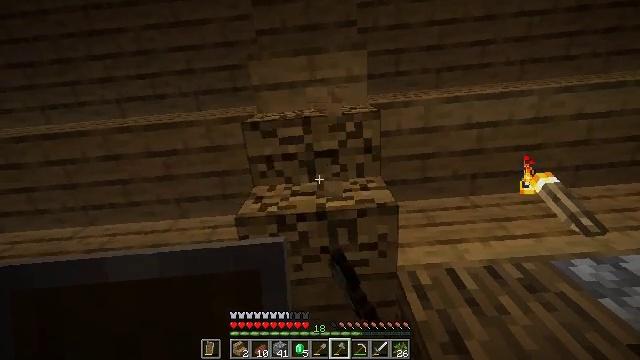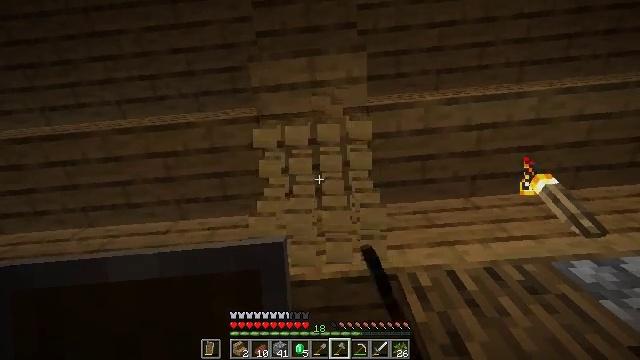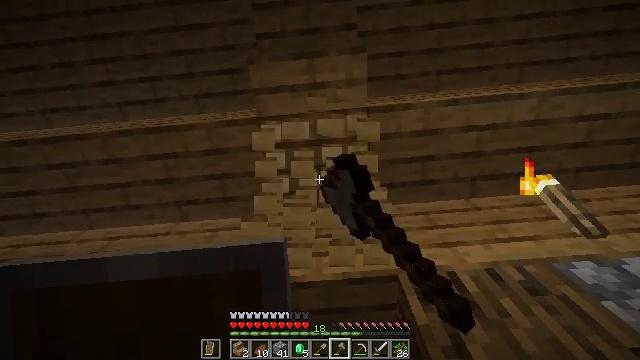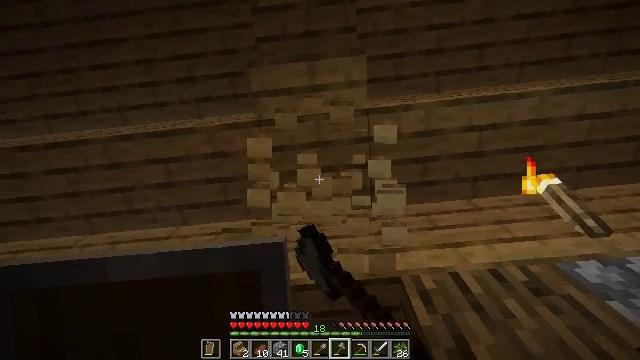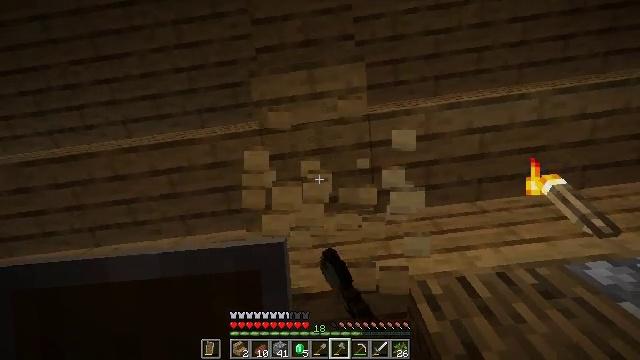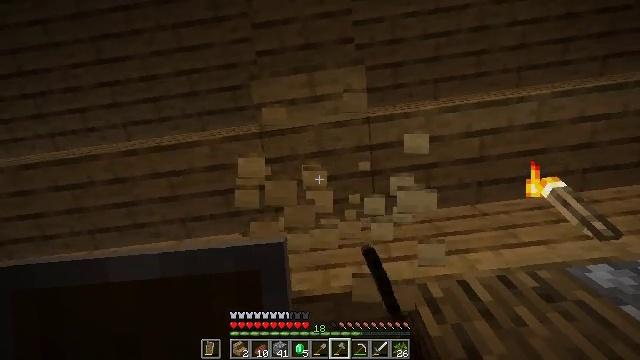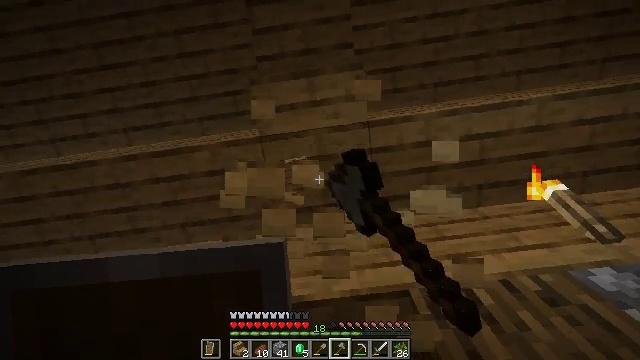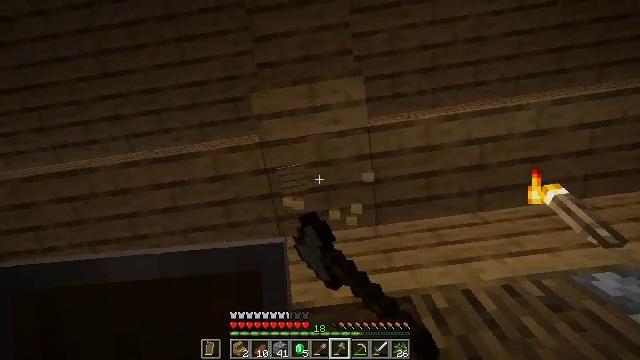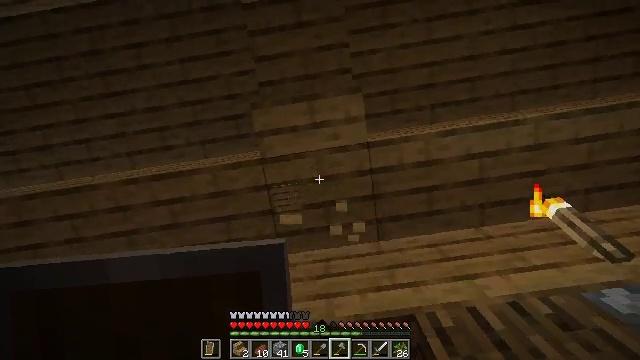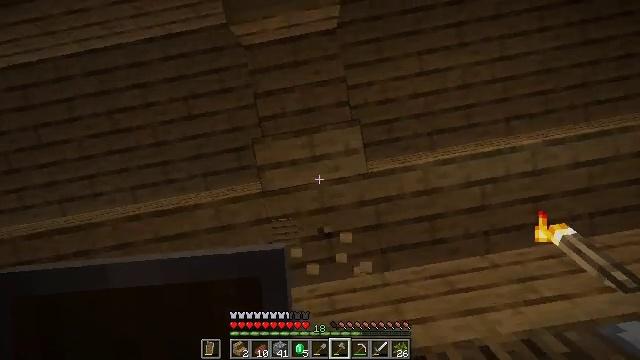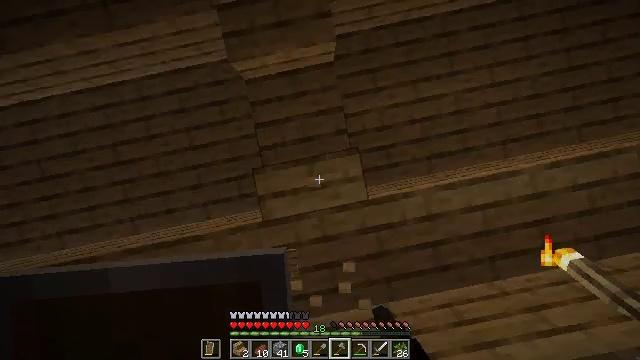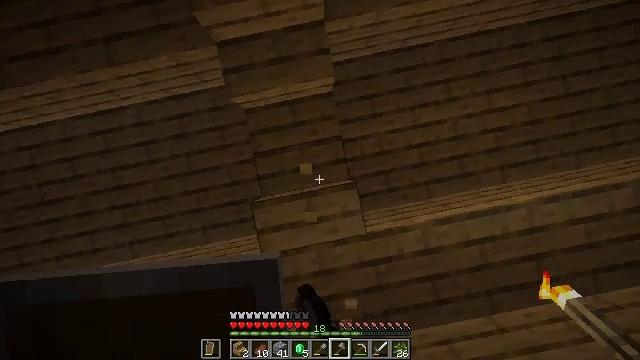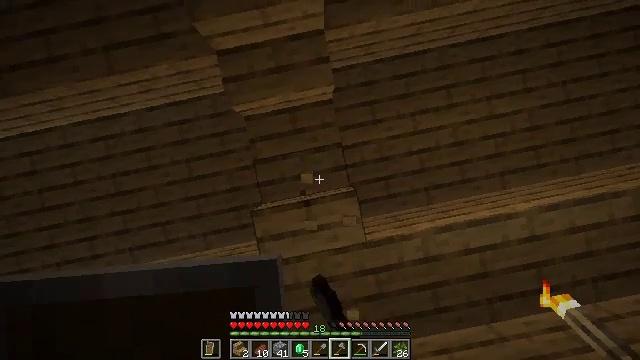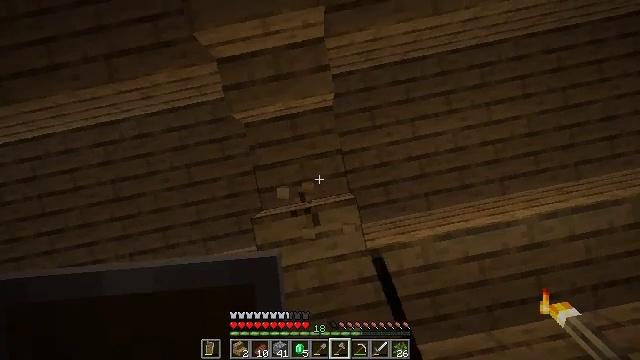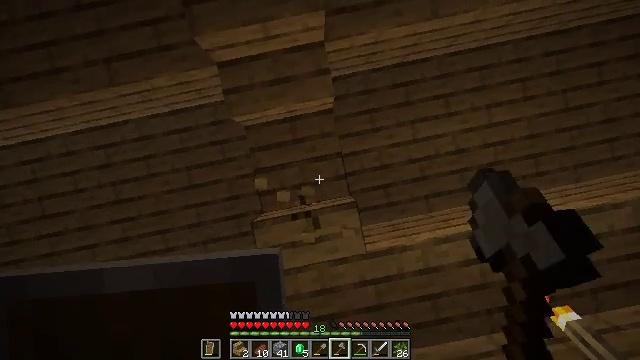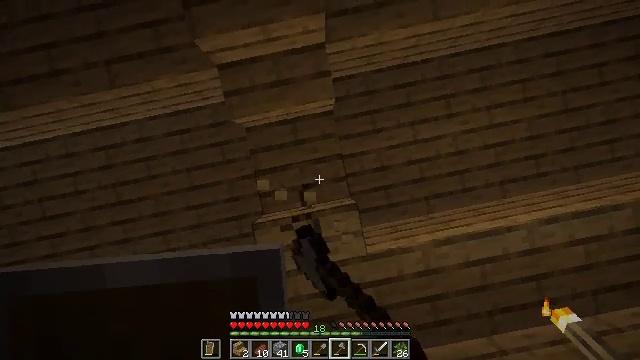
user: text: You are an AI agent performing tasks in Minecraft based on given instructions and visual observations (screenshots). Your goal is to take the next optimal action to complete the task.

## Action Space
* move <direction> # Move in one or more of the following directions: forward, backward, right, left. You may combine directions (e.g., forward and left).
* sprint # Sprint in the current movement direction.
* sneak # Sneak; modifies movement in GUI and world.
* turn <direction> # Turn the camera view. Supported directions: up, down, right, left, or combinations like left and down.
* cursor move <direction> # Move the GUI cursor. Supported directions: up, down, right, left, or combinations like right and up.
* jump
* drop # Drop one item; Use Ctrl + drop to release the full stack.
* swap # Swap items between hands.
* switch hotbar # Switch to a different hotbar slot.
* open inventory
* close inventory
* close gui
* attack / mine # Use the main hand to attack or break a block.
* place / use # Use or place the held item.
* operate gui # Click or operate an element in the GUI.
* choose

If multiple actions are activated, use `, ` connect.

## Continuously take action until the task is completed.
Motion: motion action
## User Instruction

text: Break the oak stairs.
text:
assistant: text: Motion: attack / mine
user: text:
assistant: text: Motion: attack / mine
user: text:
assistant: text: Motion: attack / mine
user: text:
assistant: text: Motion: turn left and up, attack / mine
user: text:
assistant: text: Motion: attack / mine
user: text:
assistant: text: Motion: attack / mine
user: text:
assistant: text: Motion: turn up, attack / mine
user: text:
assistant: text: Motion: turn up, attack / mine
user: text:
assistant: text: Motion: move back, turn left and up, attack / mine
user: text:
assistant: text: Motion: move back, turn left and up, attack / mine
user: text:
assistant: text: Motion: move back, attack / mine
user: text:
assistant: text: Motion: attack / mine
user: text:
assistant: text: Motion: attack / mine
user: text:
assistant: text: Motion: attack / mine
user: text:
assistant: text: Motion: attack / mine
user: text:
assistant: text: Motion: attack / mine
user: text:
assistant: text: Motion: attack / mine
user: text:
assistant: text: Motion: turn down, attack / mine
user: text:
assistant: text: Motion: attack / mine
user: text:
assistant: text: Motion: attack / mine
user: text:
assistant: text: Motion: attack / mine
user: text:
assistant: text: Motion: attack / mine
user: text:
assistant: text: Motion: attack / mine
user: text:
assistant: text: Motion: attack / mine
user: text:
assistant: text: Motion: attack / mine
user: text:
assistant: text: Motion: attack / mine
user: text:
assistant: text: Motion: attack / mine
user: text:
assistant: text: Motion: attack / mine
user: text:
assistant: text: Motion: move back and move left, attack / mine
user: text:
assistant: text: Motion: move back and move left, attack / mine